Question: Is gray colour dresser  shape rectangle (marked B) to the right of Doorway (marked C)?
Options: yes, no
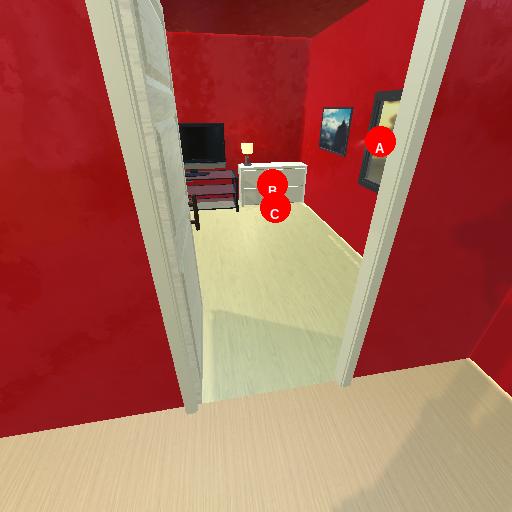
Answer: yes